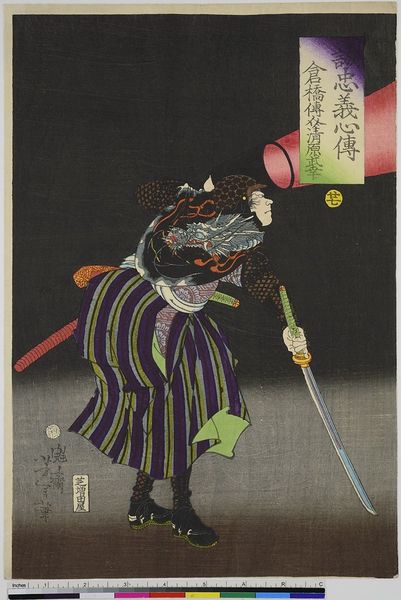
Titel: Kurahashi Densuke Kiyohara no Takeyuki, Blatt 27 aus der Serie: Geschichten wahrer Loyalität
Künstler: Tsukioka Yoshitoshi
Standort: Hamburg
Institution: Museum für Kunst und Gewerbe Hamburg
Schlagwörter: portrait, person, holzschnitt, druckgraphik, druckgrafik, schwert, soldat, krieger, ereignis, zeit, farbholzschnitt, situation, ereignisbild, samurai, edo, historische, reproduktionen, druckerzeugnisse, porträt, persönlichkeit, soldatenleben, ukiyo